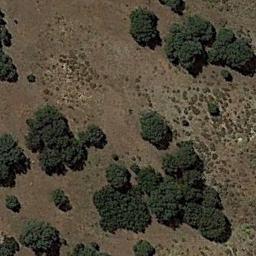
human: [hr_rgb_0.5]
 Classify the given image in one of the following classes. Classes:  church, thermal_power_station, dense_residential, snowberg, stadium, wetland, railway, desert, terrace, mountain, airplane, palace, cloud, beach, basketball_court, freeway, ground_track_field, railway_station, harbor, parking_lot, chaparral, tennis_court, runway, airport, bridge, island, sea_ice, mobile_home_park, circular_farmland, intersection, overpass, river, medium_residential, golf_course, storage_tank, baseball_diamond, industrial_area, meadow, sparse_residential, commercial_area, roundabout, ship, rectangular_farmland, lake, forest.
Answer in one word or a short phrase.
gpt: chaparral